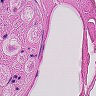
Metastatic tissue present: no